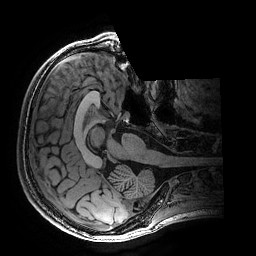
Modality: T1w
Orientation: axial
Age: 30
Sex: male
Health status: healthy
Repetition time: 2.53 s
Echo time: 0.0034 s